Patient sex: F
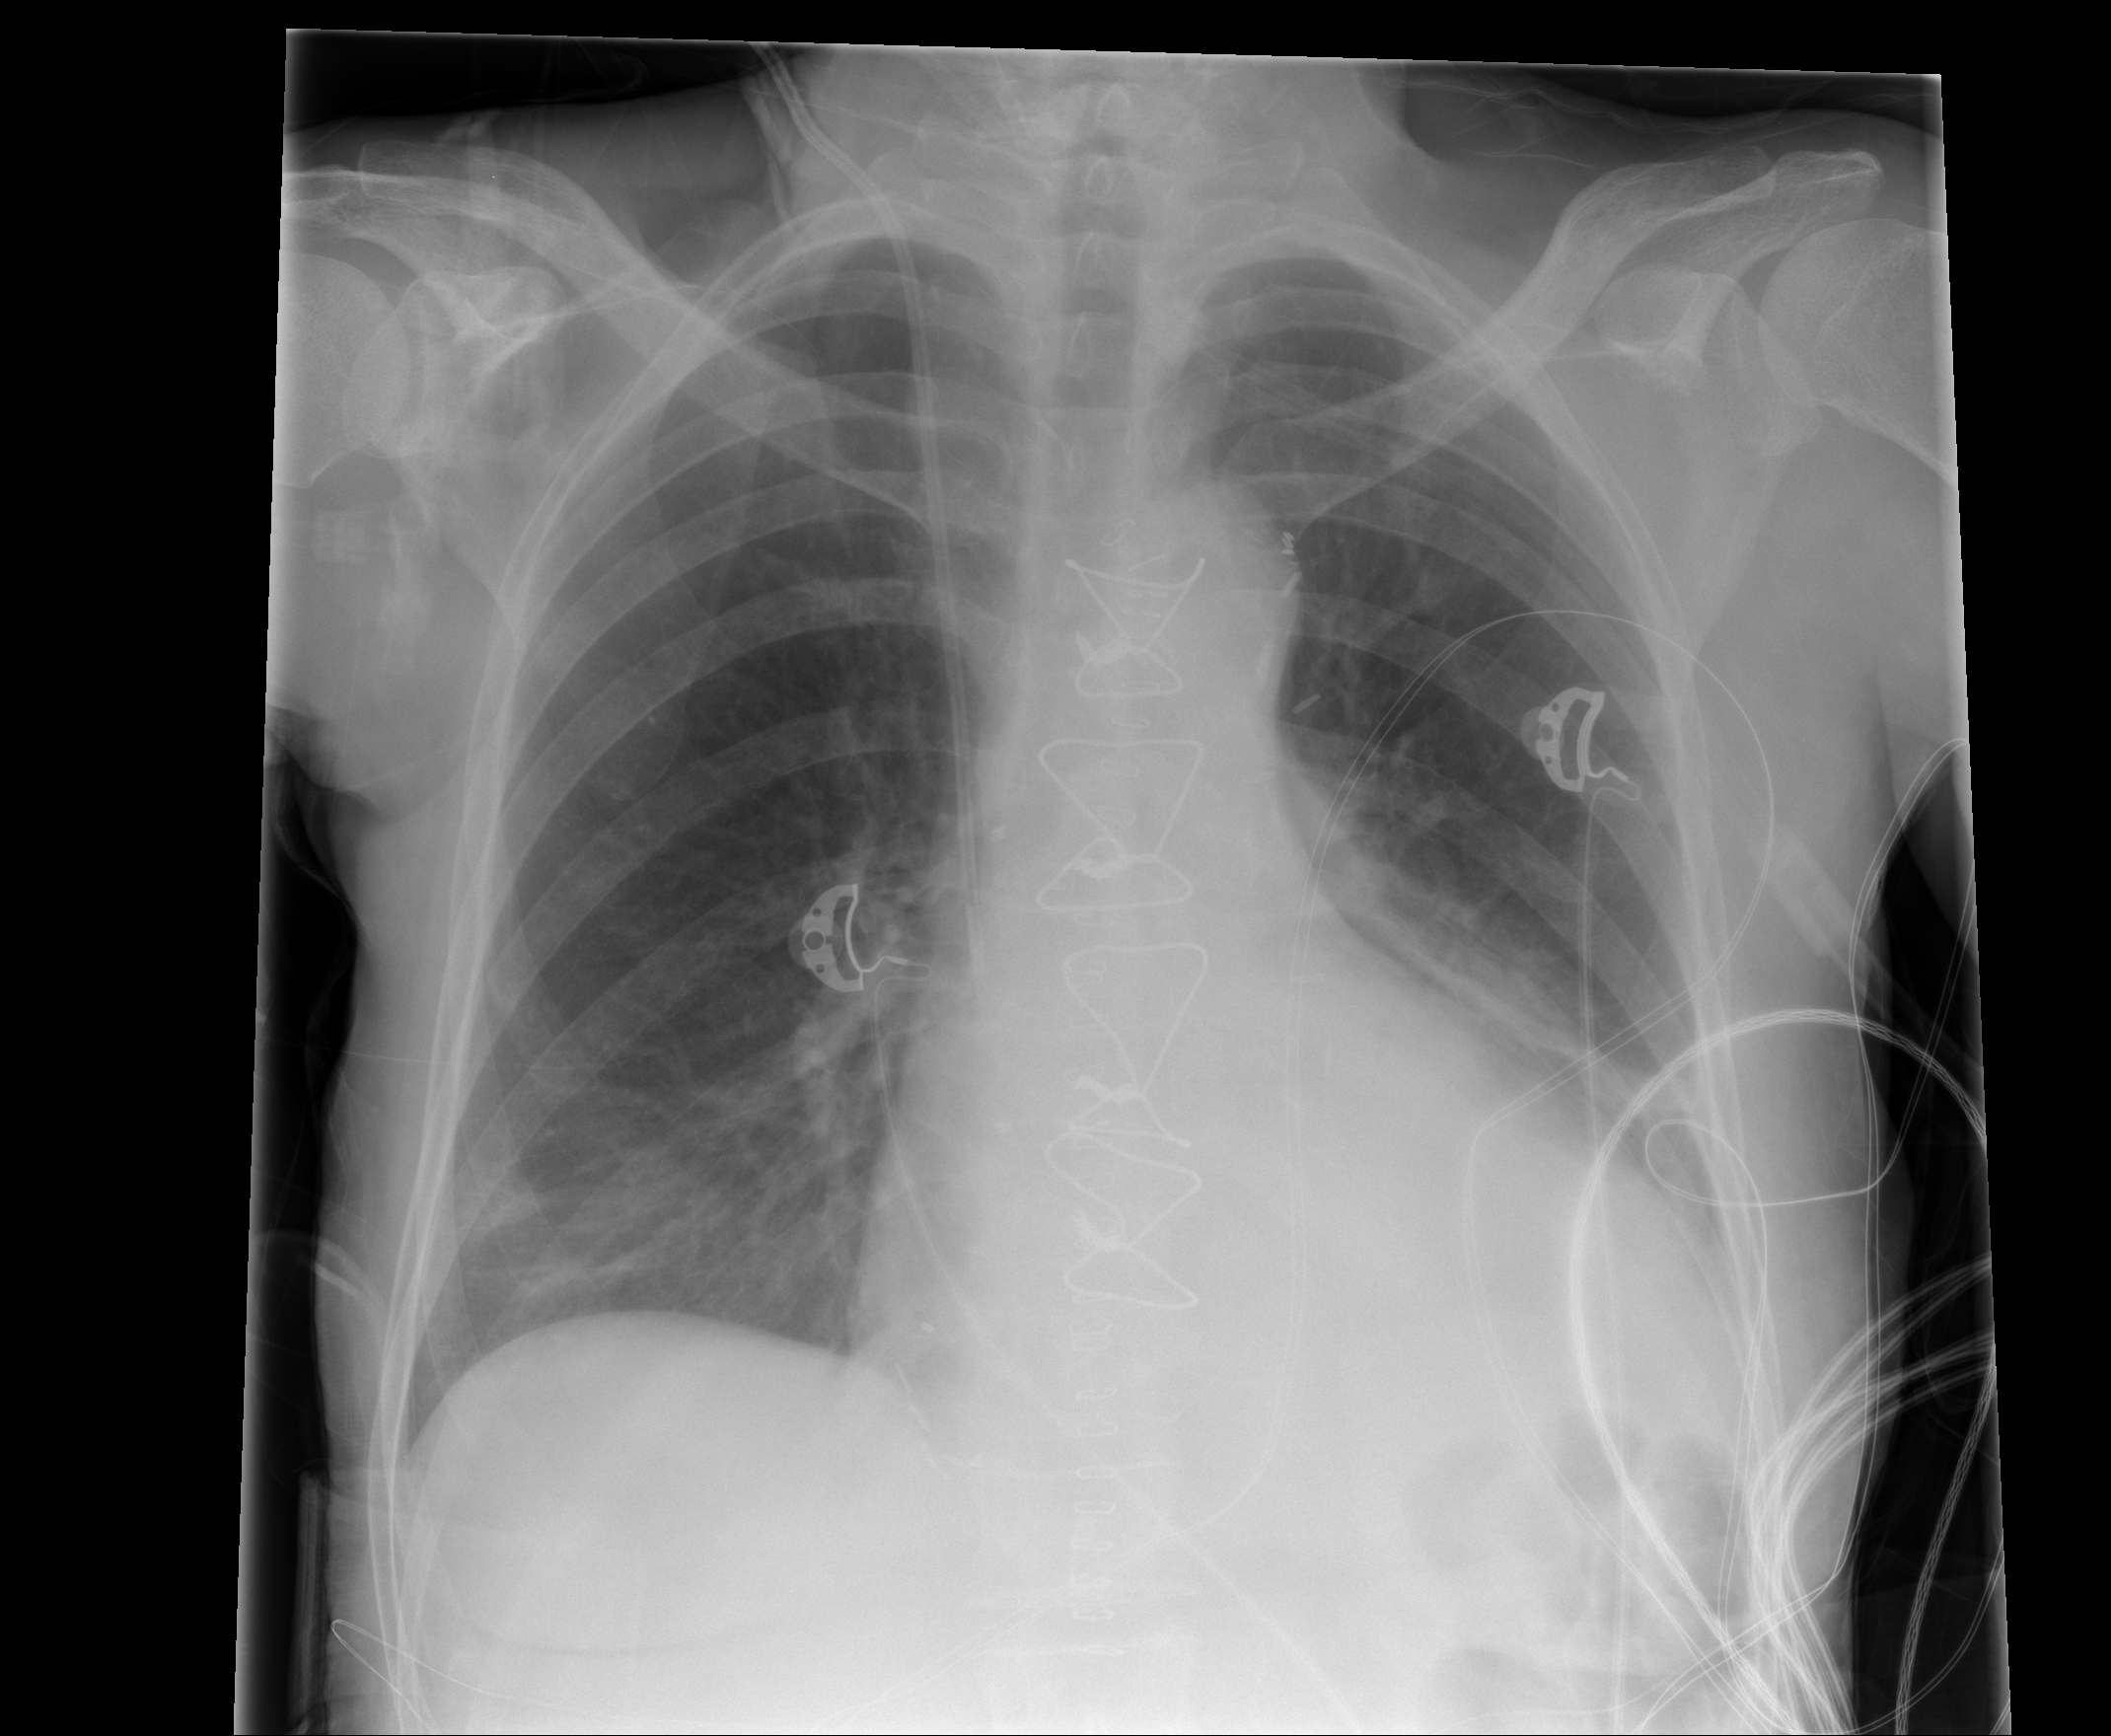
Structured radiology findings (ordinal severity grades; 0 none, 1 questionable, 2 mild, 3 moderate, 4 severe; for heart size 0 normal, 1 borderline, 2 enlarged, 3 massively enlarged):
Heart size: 2
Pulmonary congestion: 0
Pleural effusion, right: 0
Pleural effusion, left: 2
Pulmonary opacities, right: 0
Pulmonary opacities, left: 0
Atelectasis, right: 2
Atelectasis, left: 2